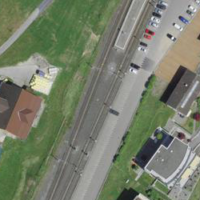
EUNIS habitat code: 57
Species observed at this site:
Milvus milvus